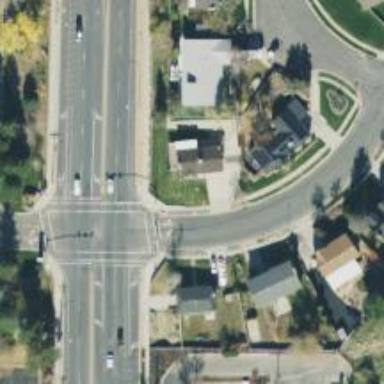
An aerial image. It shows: Marked road crossing.